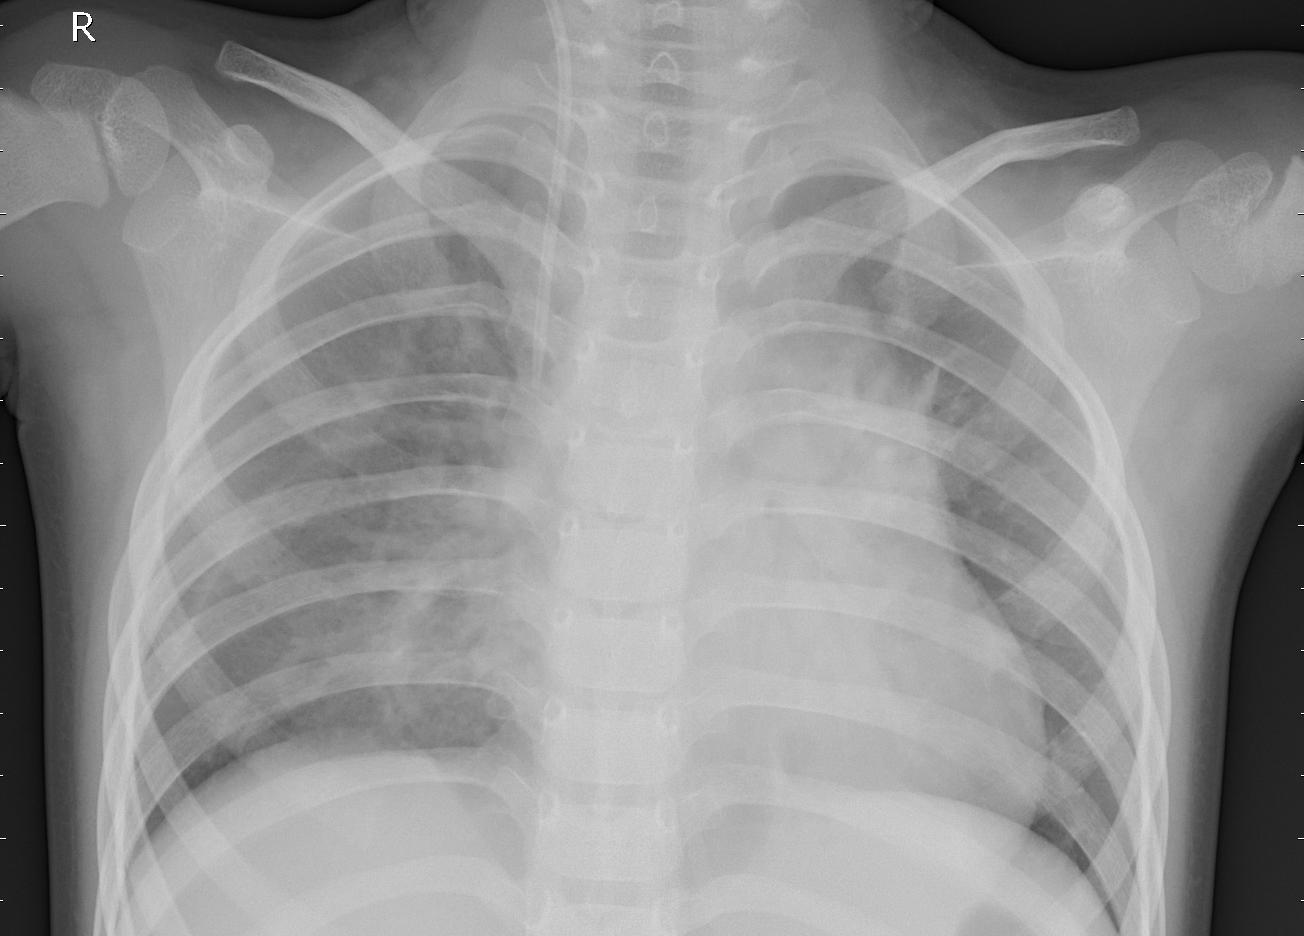
Diagnosis: PNEUMONIA